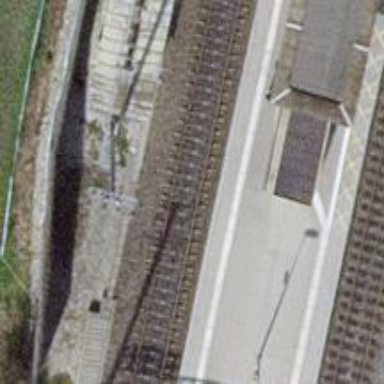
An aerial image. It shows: Single-track electrified railway with contact line.